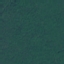
Land use / land cover: Forest